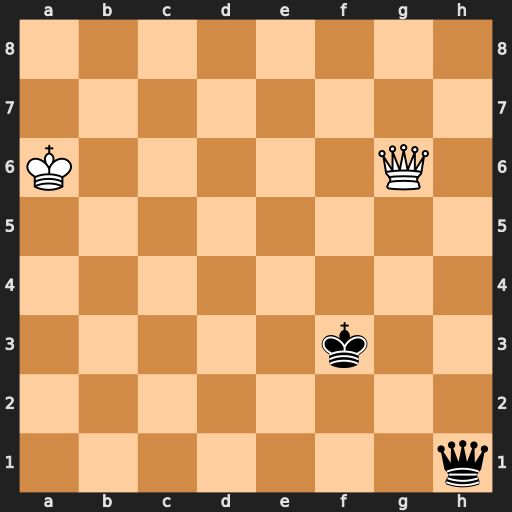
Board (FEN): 8/8/K5Q1/8/8/5k2/8/7q
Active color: w
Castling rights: -
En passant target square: -
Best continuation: Qc6+ Ke2 Qxh1